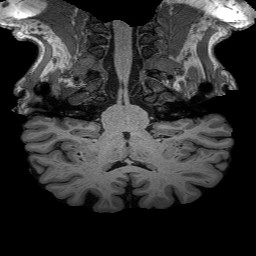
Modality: T1w
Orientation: sagittal
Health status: healthy